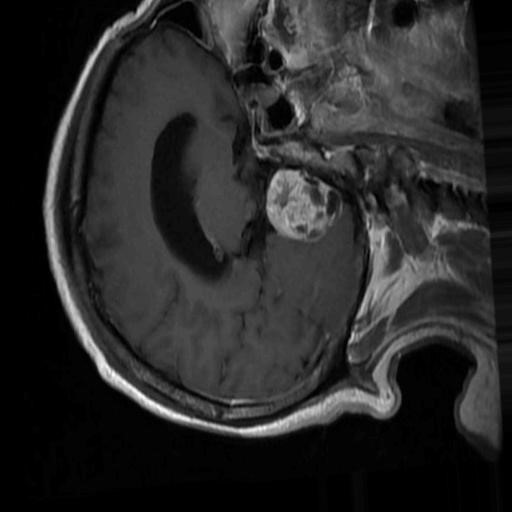
Label: brain_menin